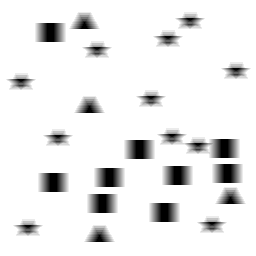
Squares: 9
Triangles: 4
Stars: 11
Total shapes: 24